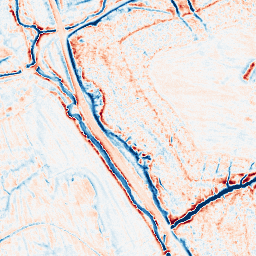
Category: edge_preserving
Decomposition family: anisotropic_diffusion
Decomposition parameters: iterations: 20
kappa: 50
gamma: 0.15
Upsampling method: quartic
Upsampling parameters: scale: 2
Upsampling scale: 2